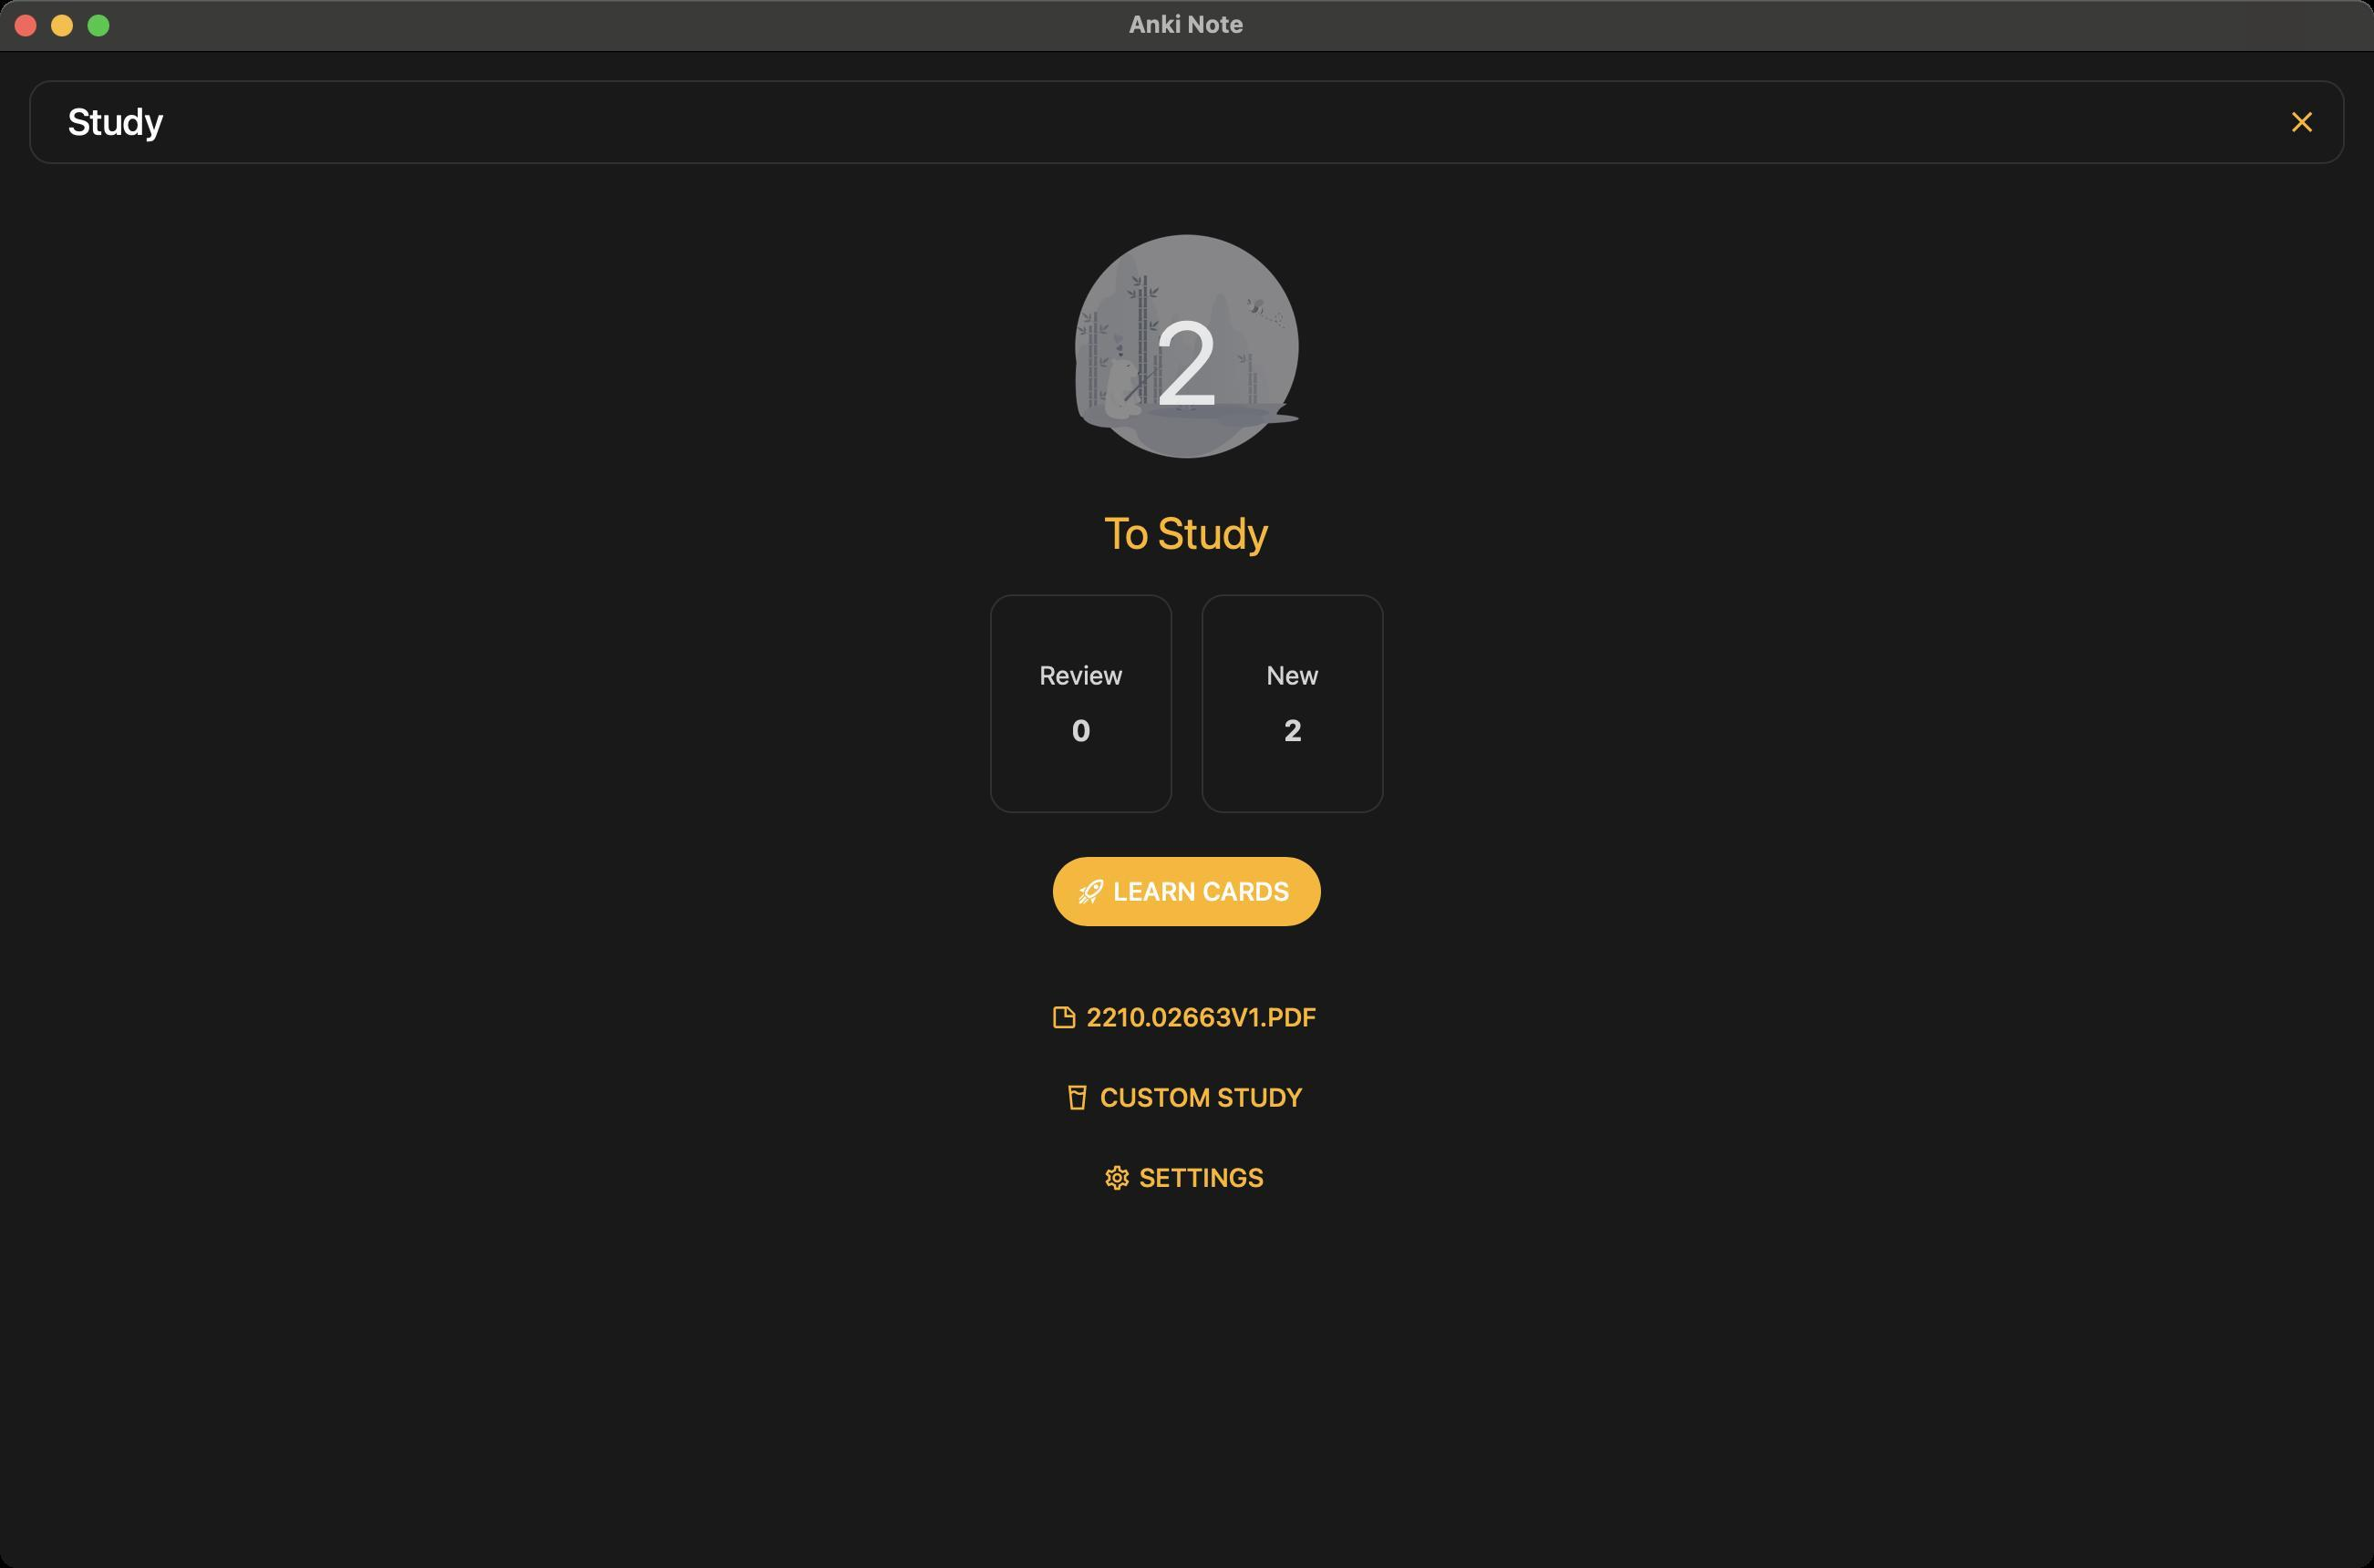
Accessibility tree:
{"name": "Anki_Note", "role": "AXWindow", "description": null, "role_description": "standard window", "value": null, "position": "233.00;83.00", "size": "1302;860", "children": [{"name": null, "role": "AXGroup", "description": null, "role_description": "group", "value": null, "position": "0.00;0.00", "size": "1302;860", "children": [{"name": null, "role": "AXGroup", "description": null, "role_description": "group", "value": null, "position": "0.00;28.00", "size": "1302;832", "children": [{"name": null, "role": "AXGroup", "description": null, "role_description": "group", "value": null, "position": "0.00;28.00", "size": "1302;832", "children": [{"name": "", "role": "AXScrollArea", "description": "", "role_description": "scroll area", "value": "", "position": "0.00;28.00", "size": "1302;832", "children": [{"name": "", "role": "AXWebArea", "description": "Tea Note", "role_description": "HTML content", "value": "", "position": "0.00;28.00", "size": "1302;832", "children": [{"name": "", "role": "AXGroup", "description": "", "role_description": "group", "value": "", "position": "0.00;28.00", "size": "1302;832", "children": [{"name": "", "role": "AXGroup", "description": "", "role_description": "web dialog", "value": "", "position": "0.00;28.00", "size": "1302;832", "children": [{"name": "", "role": "AXGroup", "description": "", "role_description": "group", "value": "", "position": "37.00;51.00", "size": "53;32", "children": [{"name": "", "role": "AXStaticText", "description": "", "role_description": "text", "value": "Study", "position": "37.00;55.00", "size": "53;23", "children": []}]}, {"name": "", "role": "AXButton", "description": "Close", "role_description": "button", "value": "", "position": "1245.00;49.00", "size": "36;36", "children": []}, {"name": "", "role": "AXGroup", "description": "", "role_description": "group", "value": "", "position": "571.00;114.00", "size": "160;160", "children": []}, {"name": "", "role": "AXGroup", "description": "", "role_description": "group", "value": "", "position": "632.00;150.00", "size": "38;96", "children": [{"name": "", "role": "AXStaticText", "description": "", "role_description": "text", "value": "2", "position": "632.00;160.00", "size": "38;76", "children": []}]}, {"name": "", "role": "AXGroup", "description": "", "role_description": "group", "value": "", "position": "605.00;274.00", "size": "92;36", "children": [{"name": "", "role": "AXStaticText", "description": "", "role_description": "text", "value": "To Study", "position": "605.00;278.00", "size": "92;28", "children": []}]}, {"name": "", "role": "AXGroup", "description": "", "role_description": "group", "value": "", "position": "570.00;359.00", "size": "47;22", "children": [{"name": "", "role": "AXStaticText", "description": "", "role_description": "text", "value": "Review", "position": "570.00;361.00", "size": "46;18", "children": []}]}, {"name": "", "role": "AXGroup", "description": "", "role_description": "group", "value": "", "position": "587.00;388.00", "size": "12;25", "children": [{"name": "", "role": "AXStaticText", "description": "", "role_description": "text", "value": "0", "position": "587.00;391.00", "size": "12;19", "children": []}]}, {"name": "", "role": "AXGroup", "description": "", "role_description": "group", "value": "", "position": "694.00;359.00", "size": "30;22", "children": [{"name": "", "role": "AXStaticText", "description": "", "role_description": "text", "value": "New", "position": "694.00;361.00", "size": "30;18", "children": []}]}, {"name": "", "role": "AXGroup", "description": "", "role_description": "group", "value": "", "position": "704.00;388.00", "size": "10;25", "children": [{"name": "", "role": "AXStaticText", "description": "", "role_description": "text", "value": "2", "position": "704.00;391.00", "size": "10;19", "children": []}]}, {"name": "", "role": "AXGroup", "description": "", "role_description": "group", "value": "", "position": "577.00;470.00", "size": "148;38", "children": [{"name": "LEARN_CARDS", "role": "AXButton", "description": "", "role_description": "button", "value": "", "position": "577.00;470.00", "size": "148;38", "children": []}]}, {"name": "", "role": "AXGroup", "description": "", "role_description": "group", "value": "", "position": "571.00;540.00", "size": "160;36", "children": [{"name": "2210.02663V1.PDF", "role": "AXButton", "description": "", "role_description": "button", "value": "", "position": "571.00;540.00", "size": "160;36", "children": []}]}, {"name": "", "role": "AXGroup", "description": "", "role_description": "group", "value": "", "position": "579.00;584.00", "size": "144;36", "children": [{"name": "CUSTOM_STUDY", "role": "AXButton", "description": "", "role_description": "button", "value": "", "position": "579.00;584.00", "size": "144;36", "children": []}]}, {"name": "", "role": "AXGroup", "description": "", "role_description": "group", "value": "", "position": "600.00;628.00", "size": "102;36", "children": [{"name": "settings_SETTINGS", "role": "AXButton", "description": "", "role_description": "button", "value": "", "position": "600.00;628.00", "size": "102;36", "children": []}]}]}]}]}]}]}]}]}, {"name": null, "role": "AXButton", "description": null, "role_description": "close button", "value": null, "position": "7.00;6.00", "size": "14;16", "children": []}, {"name": null, "role": "AXButton", "description": null, "role_description": "full screen button", "value": null, "position": "47.00;6.00", "size": "14;16", "children": [{"name": null, "role": "AXGroup", "description": null, "role_description": "group", "value": null, "position": "47.00;6.00", "size": "14;16", "children": [{"name": null, "role": "AXGroup", "description": null, "role_description": "group", "value": null, "position": "47.00;6.00", "size": "14;16", "children": []}]}]}, {"name": null, "role": "AXButton", "description": null, "role_description": "minimize button", "value": null, "position": "27.00;6.00", "size": "14;16", "children": []}, {"name": null, "role": "AXStaticText", "description": null, "role_description": "text", "value": "Anki Note", "position": "617.00;5.00", "size": "68;16", "children": []}]}